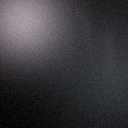
Screen state: off